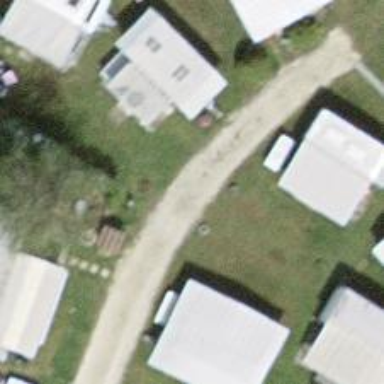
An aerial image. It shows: Driveway made of fine gravel.